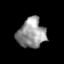
Tissue: prostate
Cell type: T cells
Senescence score: 0.7379
Nuclear area (px): 800
Mean DAPI intensity: 149.268